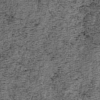
Label: not_dusty